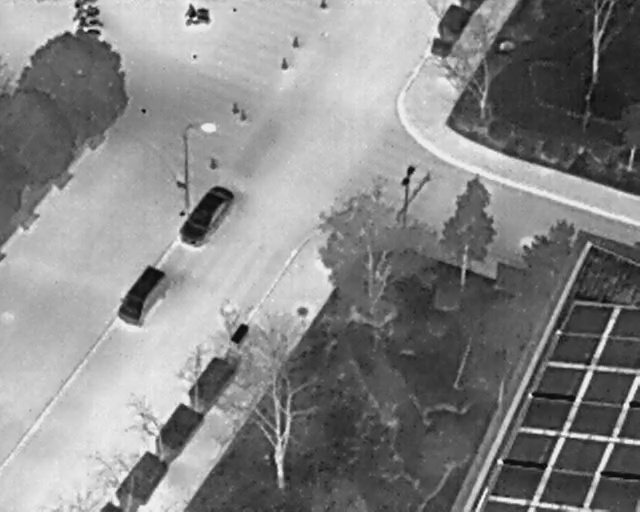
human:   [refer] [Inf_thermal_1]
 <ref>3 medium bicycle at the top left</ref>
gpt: <box>[[12, 0, 14, 5, 170], [13, 1, 15, 6, 1], [12, 3, 14, 8, 1]]</box>

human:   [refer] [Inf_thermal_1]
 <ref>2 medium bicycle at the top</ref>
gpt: <box>[[29, -1, 31, 4, 1], [30, 1, 32, 6, 1]]</box>